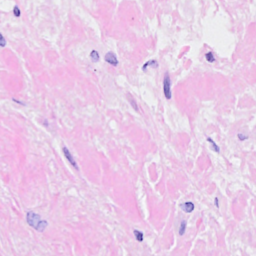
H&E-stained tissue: Breast